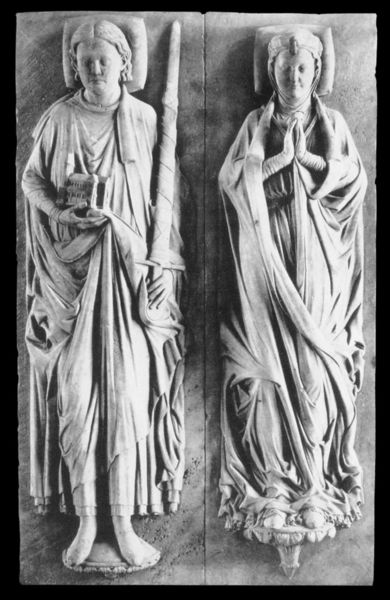
Titel: Grabmal für Heinrich den Löwen und Mathilde von England
Standort: Braunschweig, Dom (EU - D - Nds)
Schlagwörter: hand, kopf, mann, umhang, frau, kleid, marmor, haube, falten, sockel, stehen, stein, hände, kirche, gewand, haare, mantel, stehend, paar, skulptur, relief, liegen, modell, figuren, kissen, liegend, deckel, buch, liegende, schwert, beten, grab, betend, grabmal, kopfkissen, sarkophag, stifter, deckplatte, grabfiguren